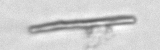
Label: fiber_TAG_external_detritus